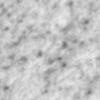
Label: no_change